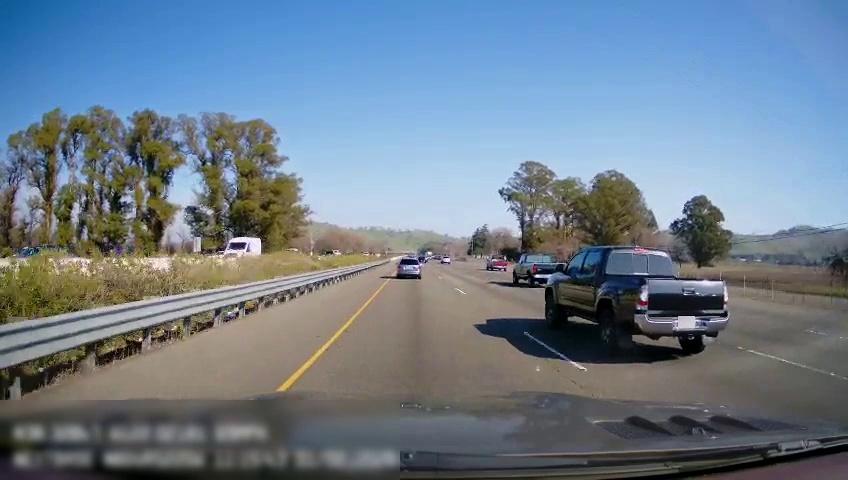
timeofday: Day
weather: Sunny
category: Drivable Space
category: Vehicles | Car
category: Vehicles | Van
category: Vehicles | Car
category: Vehicles | Truck
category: Vehicles | Truck
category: Vehicles | SUV
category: Vehicles | Truck
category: Vehicles | SUV
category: Lanes | Current Lane
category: Lanes | Current Lane
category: Lanes | Alternate Lane
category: Lanes | Alternate Lane